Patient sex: M
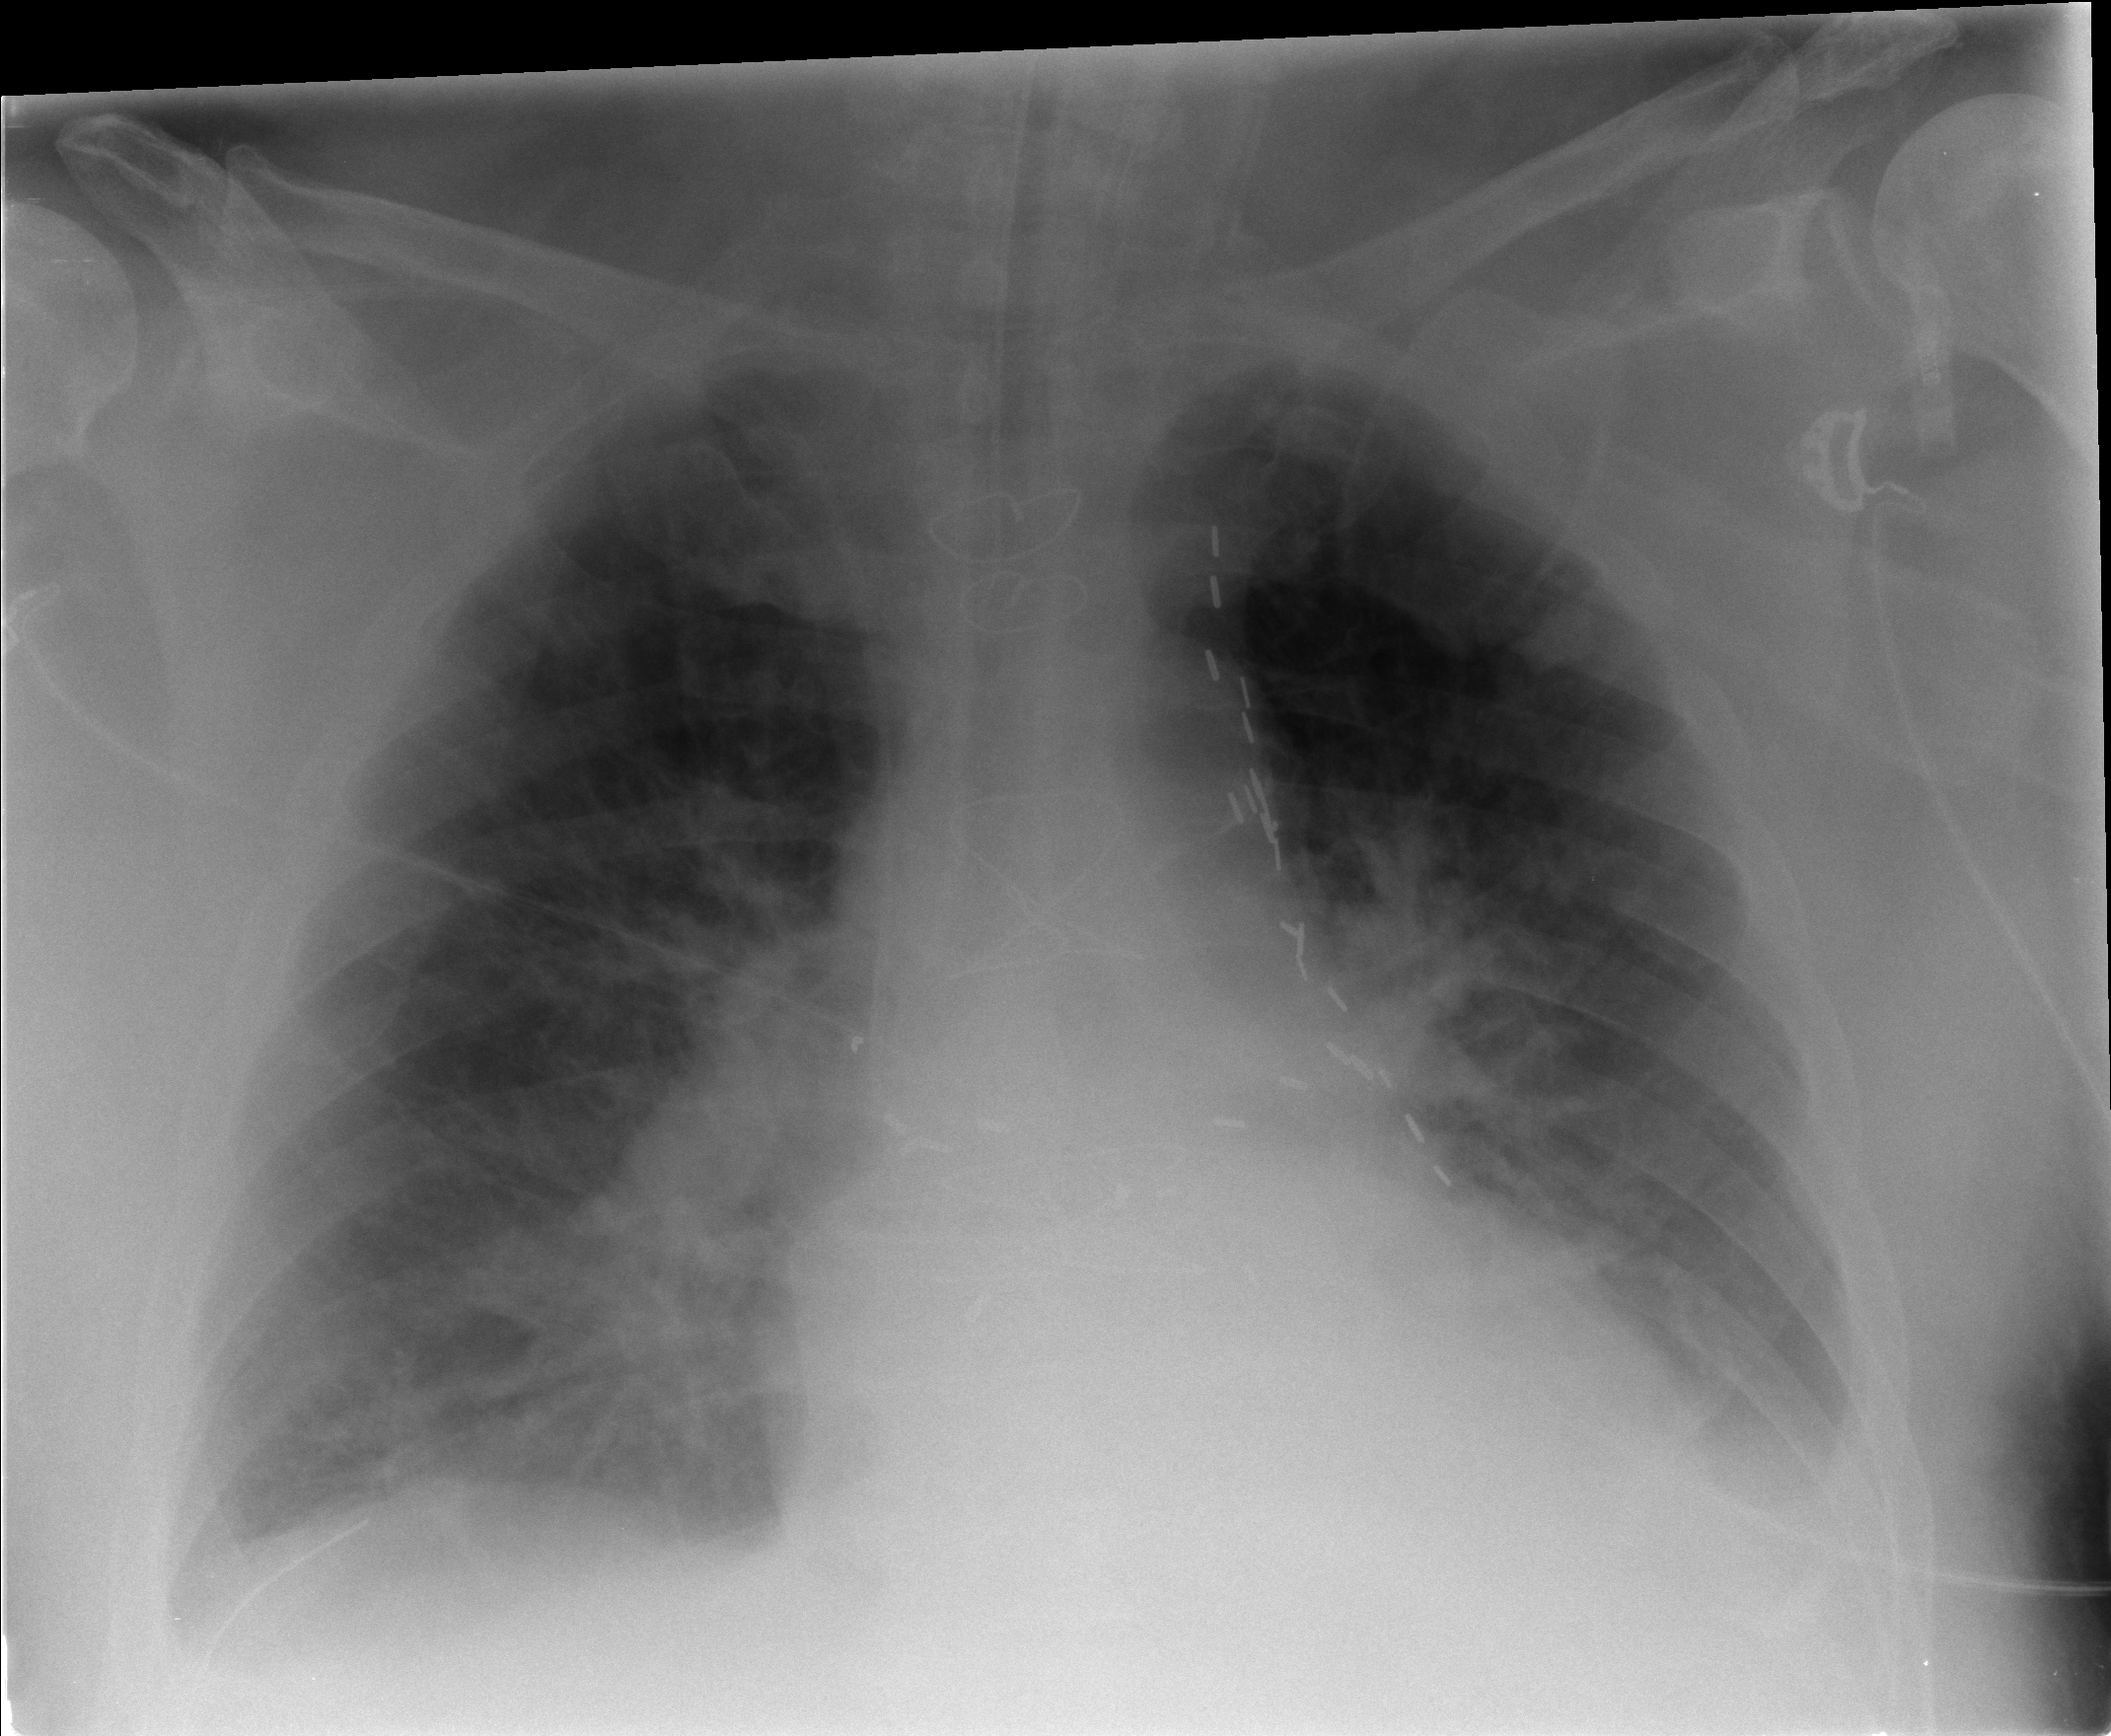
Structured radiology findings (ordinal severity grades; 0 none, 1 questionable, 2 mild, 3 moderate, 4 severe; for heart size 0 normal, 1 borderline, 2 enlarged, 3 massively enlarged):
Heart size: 2
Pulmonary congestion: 3
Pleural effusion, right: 2
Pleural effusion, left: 2
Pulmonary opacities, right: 1
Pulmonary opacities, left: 1
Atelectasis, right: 2
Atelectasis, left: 2